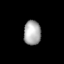
Tissue: lung
Cell type: Endothelial cells
Senescence score: 0.6135
Nuclear area (px): 407
Mean DAPI intensity: 171.919